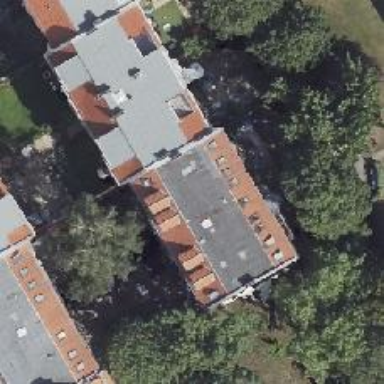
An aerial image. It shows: Apartment building with double saltbox roof shape.